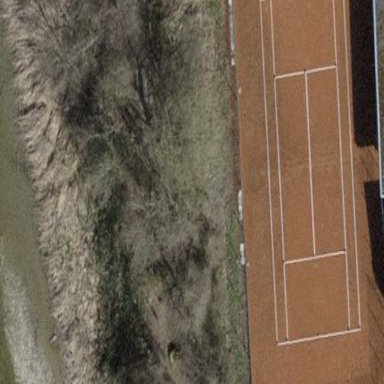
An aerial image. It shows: Clay tennis court on pitch.